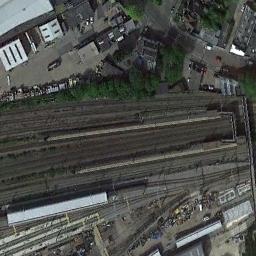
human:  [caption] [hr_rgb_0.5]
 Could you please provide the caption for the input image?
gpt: There are more than ten parallel railway lines in the picture .

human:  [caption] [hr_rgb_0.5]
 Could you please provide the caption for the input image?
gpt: Many buildings are beside the railway .

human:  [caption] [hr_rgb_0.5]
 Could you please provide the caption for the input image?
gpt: These railways are flanked by some buildings and two trains are on the railways .

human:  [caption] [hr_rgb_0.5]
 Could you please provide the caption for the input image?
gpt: The railway is next to some trees and houses .

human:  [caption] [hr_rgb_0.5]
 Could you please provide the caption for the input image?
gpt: There are some buildings and green trees beside the railway .